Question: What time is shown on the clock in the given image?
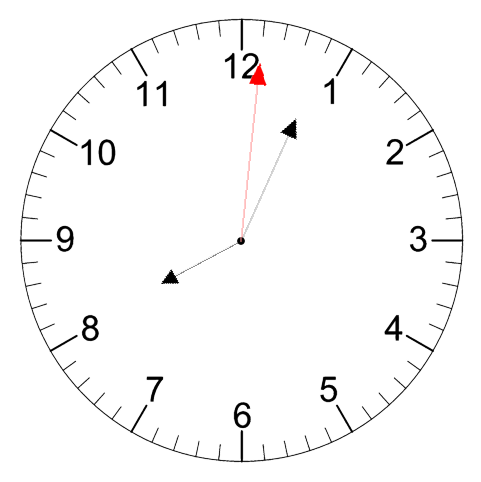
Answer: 08:04:01